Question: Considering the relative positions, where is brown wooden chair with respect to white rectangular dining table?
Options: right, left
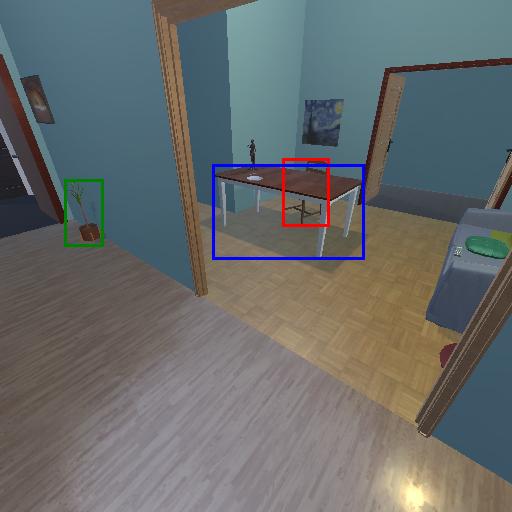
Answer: right